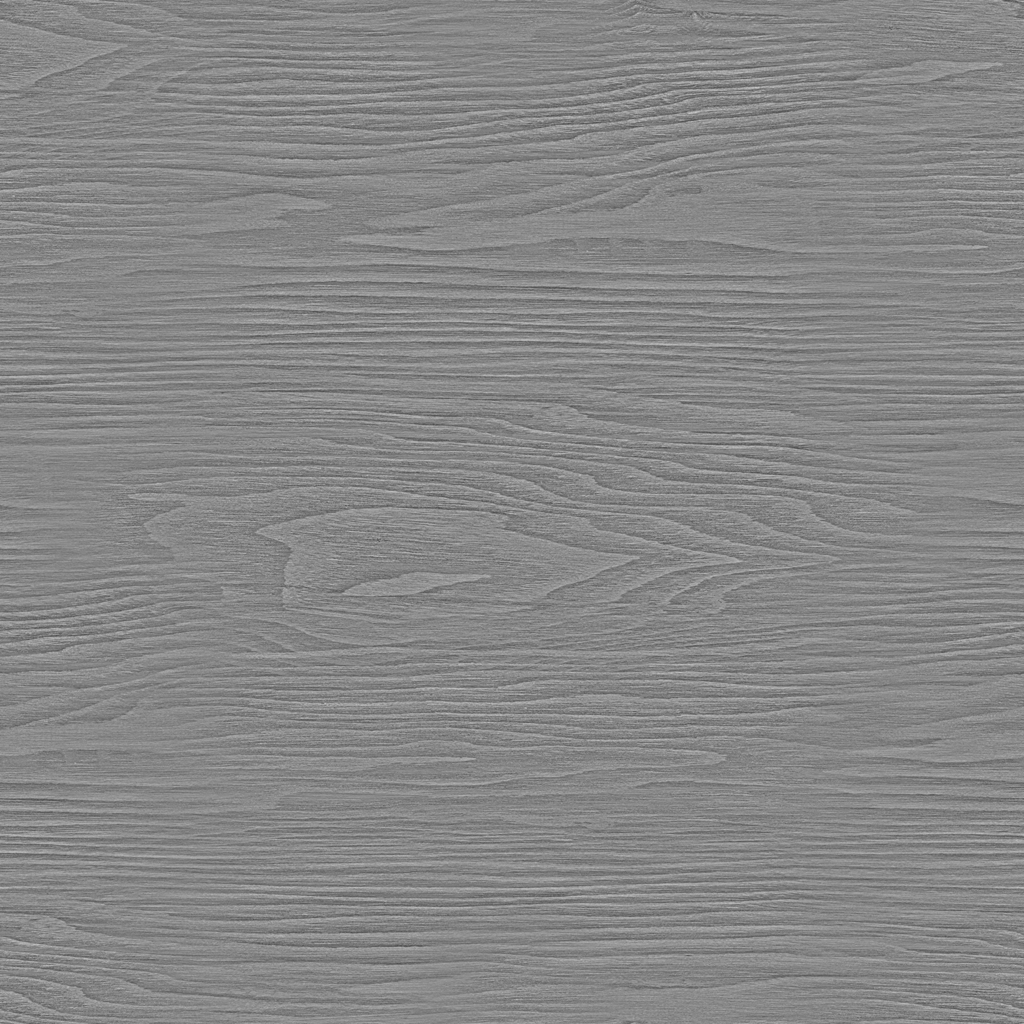
Texture map type: Roughness